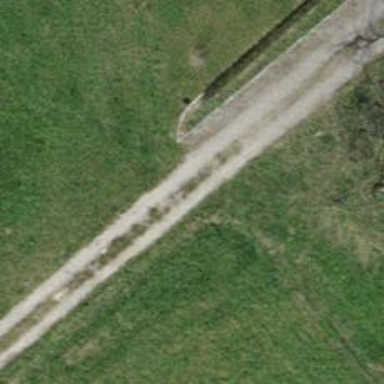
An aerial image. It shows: Track with grade 3 compacted surface suitable for agricultural vehicles.